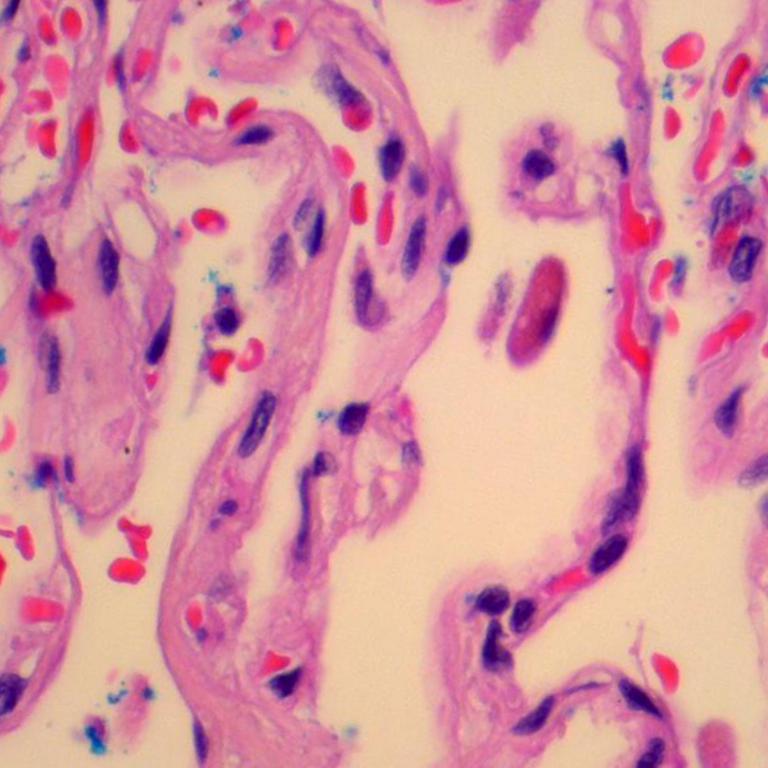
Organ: lung
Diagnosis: benign